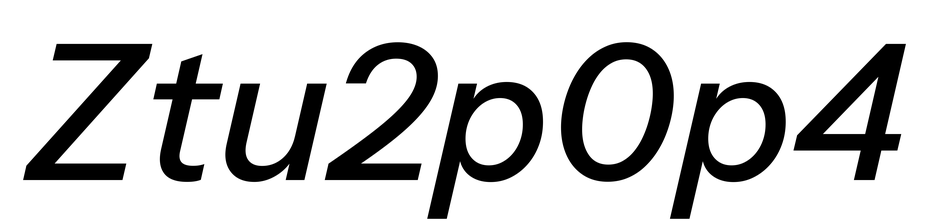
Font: InstrumentSans-Italic_Medium_Italic